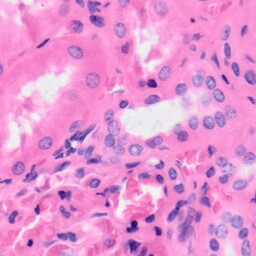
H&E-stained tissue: Kidney